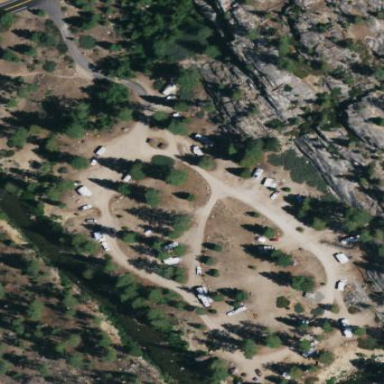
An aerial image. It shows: Campsite for tourism.